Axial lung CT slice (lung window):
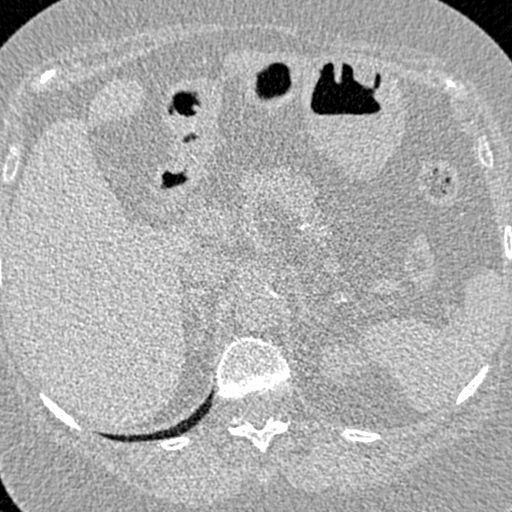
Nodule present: no